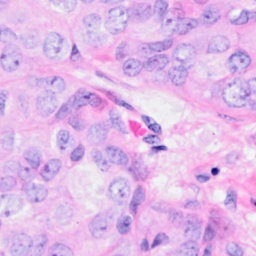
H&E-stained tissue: Breast